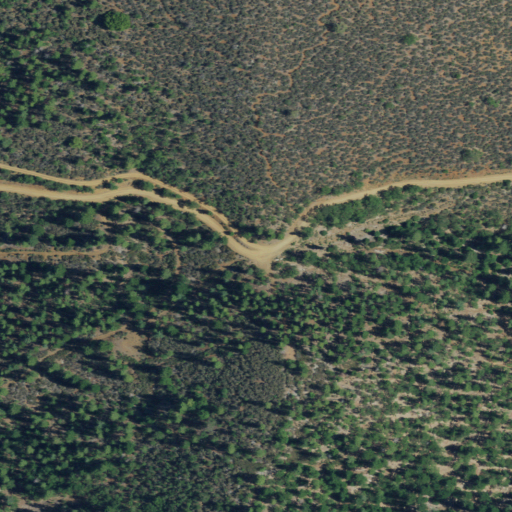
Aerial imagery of gap in California named Schoolhouse Gap containing shrub, evergreen forest, and open development